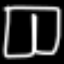
Label: pants